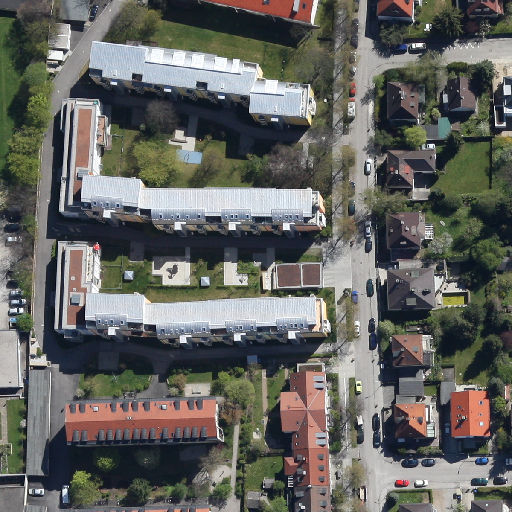
Referring expression: bikeway along with tree